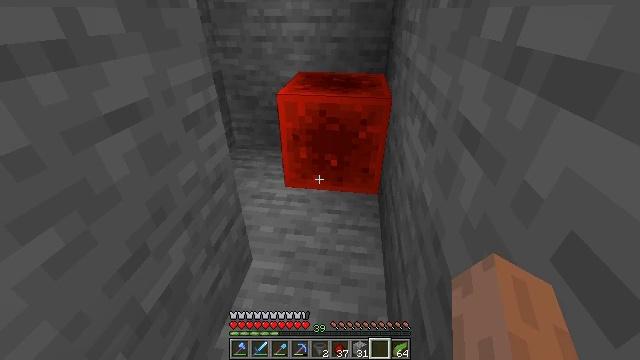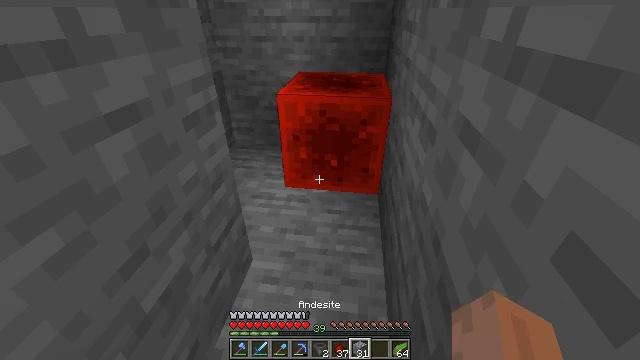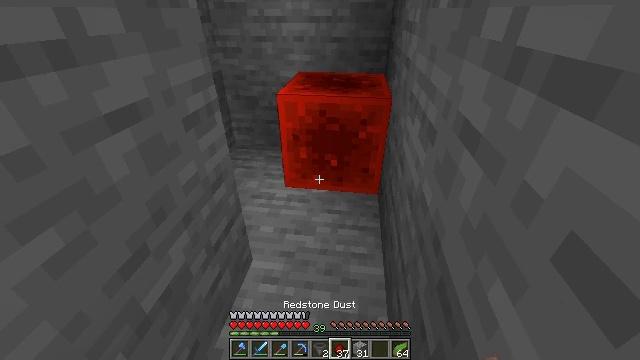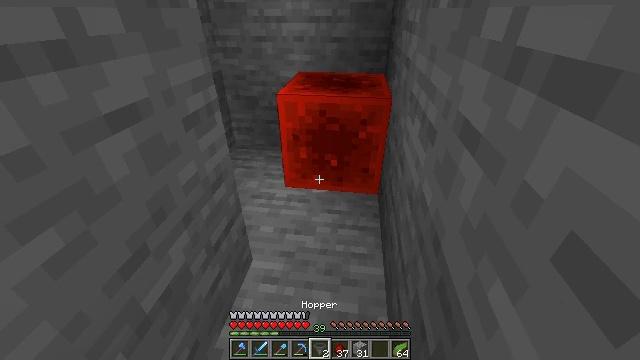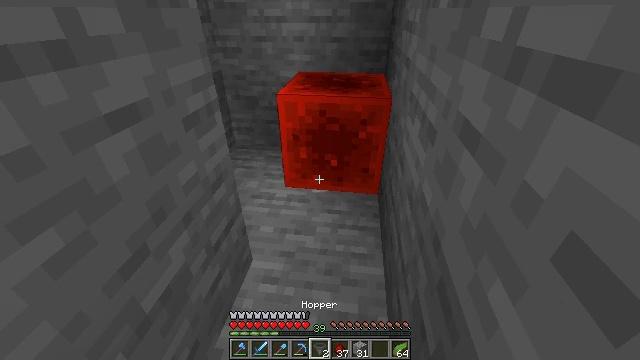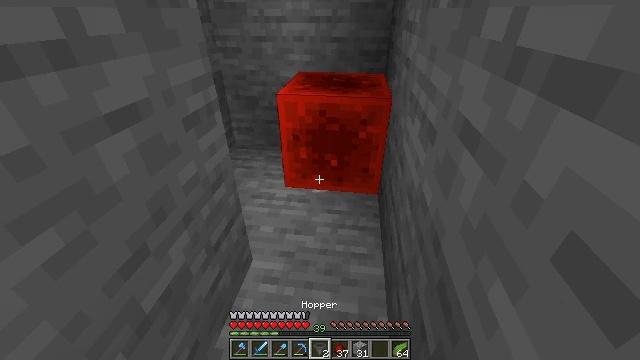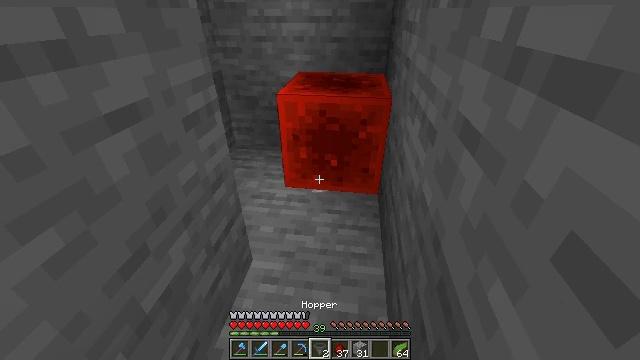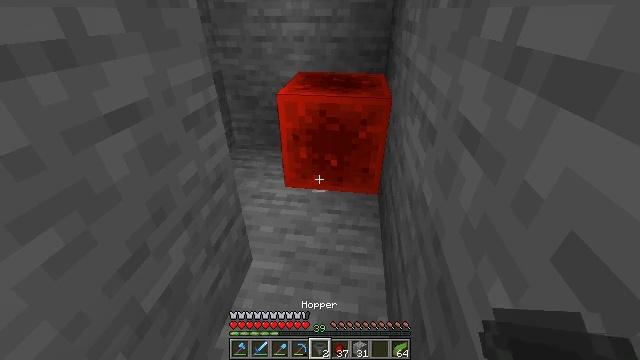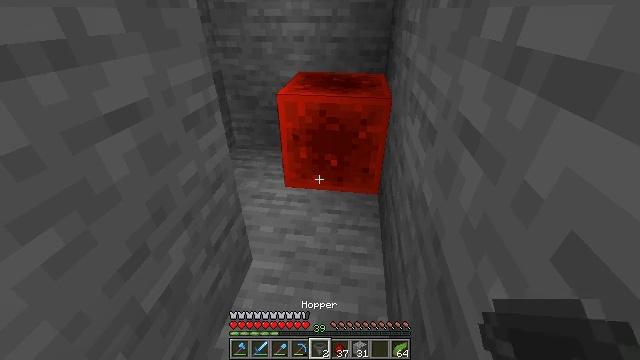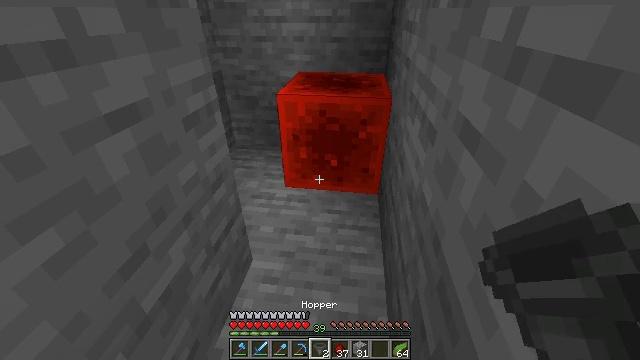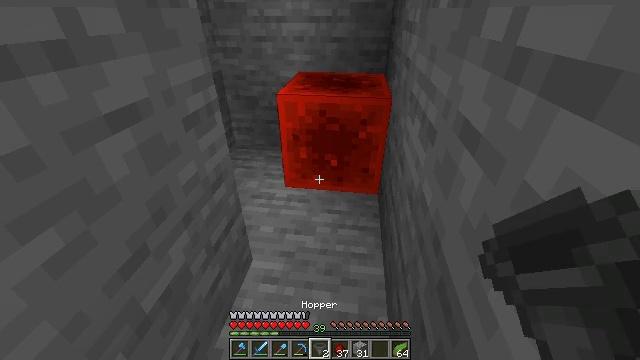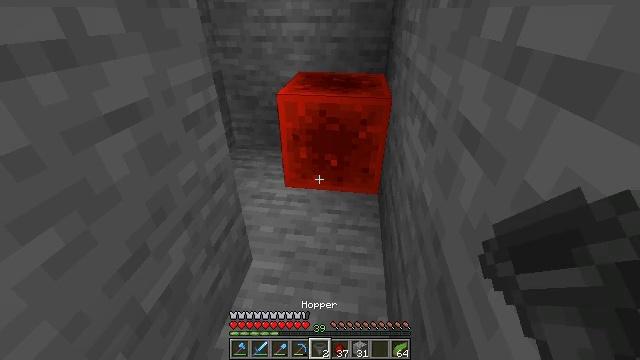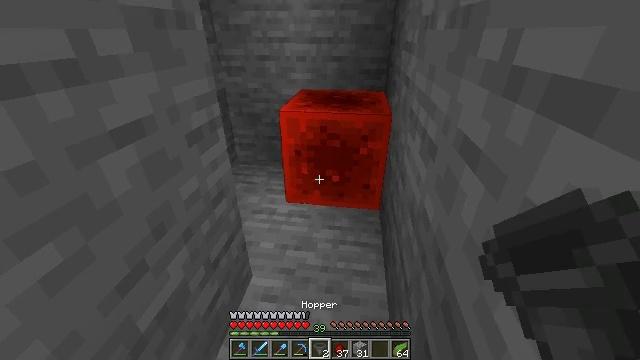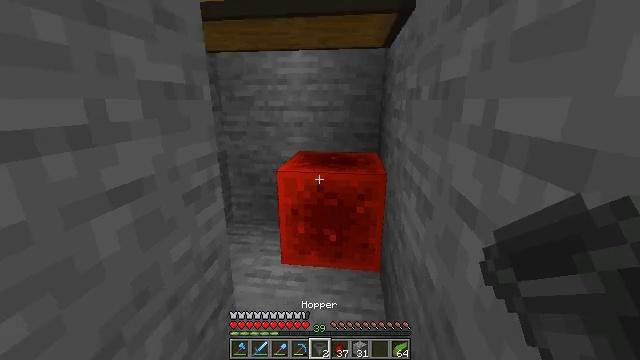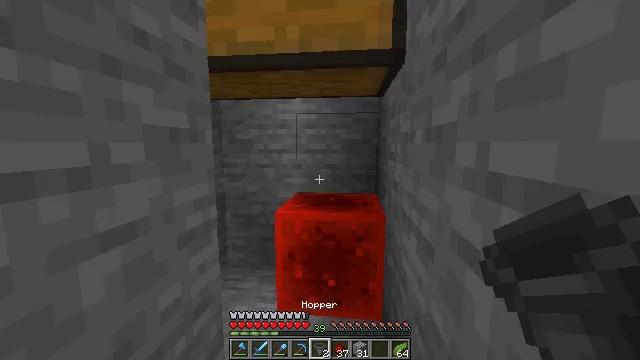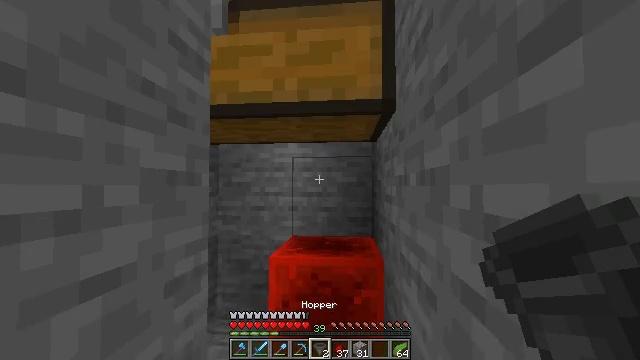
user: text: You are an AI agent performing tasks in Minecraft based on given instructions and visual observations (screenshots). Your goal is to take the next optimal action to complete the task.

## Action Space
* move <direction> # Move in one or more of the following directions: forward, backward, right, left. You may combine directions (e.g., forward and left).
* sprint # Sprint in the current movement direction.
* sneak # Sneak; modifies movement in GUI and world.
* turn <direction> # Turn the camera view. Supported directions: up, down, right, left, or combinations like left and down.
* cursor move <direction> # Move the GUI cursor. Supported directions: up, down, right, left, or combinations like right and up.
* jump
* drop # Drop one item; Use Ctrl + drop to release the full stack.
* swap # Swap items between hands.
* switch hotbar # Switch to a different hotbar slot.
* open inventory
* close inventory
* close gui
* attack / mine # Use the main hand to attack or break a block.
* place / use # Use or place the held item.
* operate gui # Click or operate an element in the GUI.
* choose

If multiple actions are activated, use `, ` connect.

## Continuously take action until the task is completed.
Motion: motion action
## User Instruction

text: Mine redstone block underground.
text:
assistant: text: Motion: no_op
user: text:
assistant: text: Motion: no_op
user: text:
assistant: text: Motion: no_op
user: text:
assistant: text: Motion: no_op
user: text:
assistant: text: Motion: no_op
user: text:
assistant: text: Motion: no_op
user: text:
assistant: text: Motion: no_op
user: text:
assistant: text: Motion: no_op
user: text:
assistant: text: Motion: no_op
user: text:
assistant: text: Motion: no_op
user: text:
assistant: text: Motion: no_op
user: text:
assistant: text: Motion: turn up
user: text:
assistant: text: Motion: turn up
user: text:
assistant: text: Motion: turn up
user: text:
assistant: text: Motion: turn up
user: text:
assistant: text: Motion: turn up
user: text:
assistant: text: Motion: turn up
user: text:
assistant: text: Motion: no_op
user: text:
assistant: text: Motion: no_op
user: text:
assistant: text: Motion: no_op
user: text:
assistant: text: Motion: no_op
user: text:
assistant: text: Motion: no_op
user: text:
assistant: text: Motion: no_op
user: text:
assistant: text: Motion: no_op
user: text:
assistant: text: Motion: no_op
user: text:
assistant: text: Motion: no_op
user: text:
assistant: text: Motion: no_op
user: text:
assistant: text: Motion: no_op
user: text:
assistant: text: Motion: no_op
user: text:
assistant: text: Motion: no_op